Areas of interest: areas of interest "Sichuan Radio and Television Station"
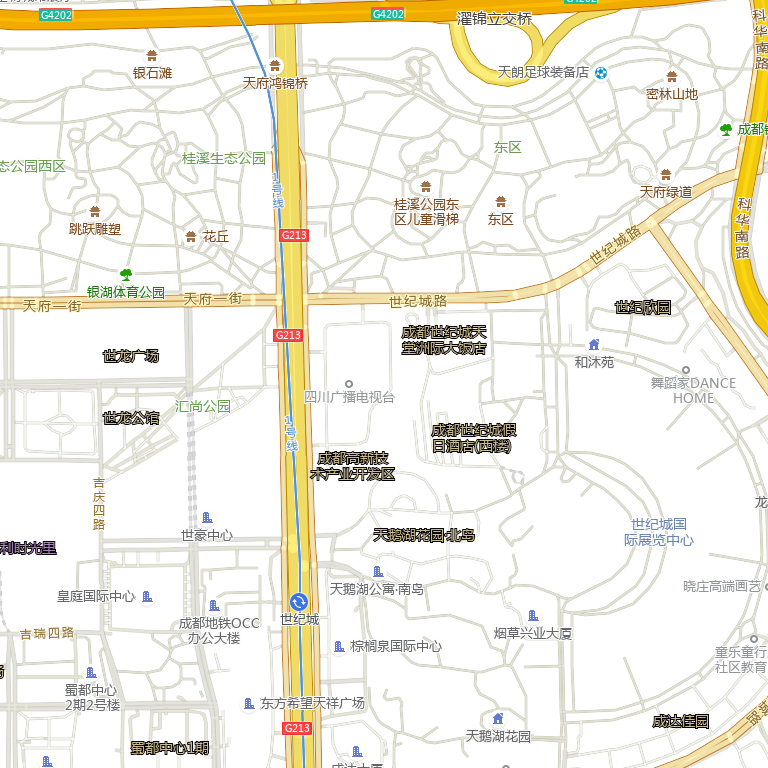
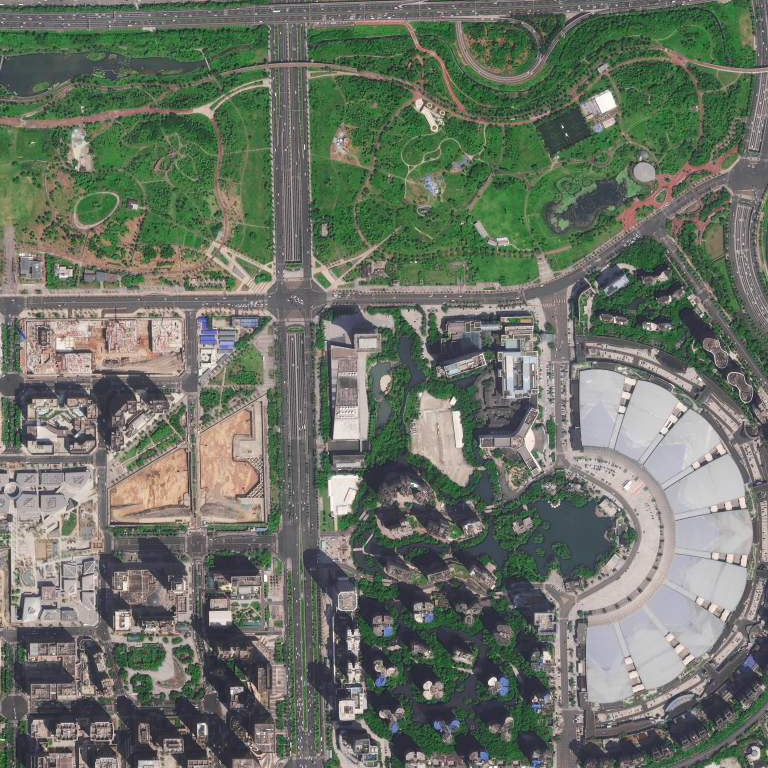